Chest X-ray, PA view. Patient: 24 years old, sex M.
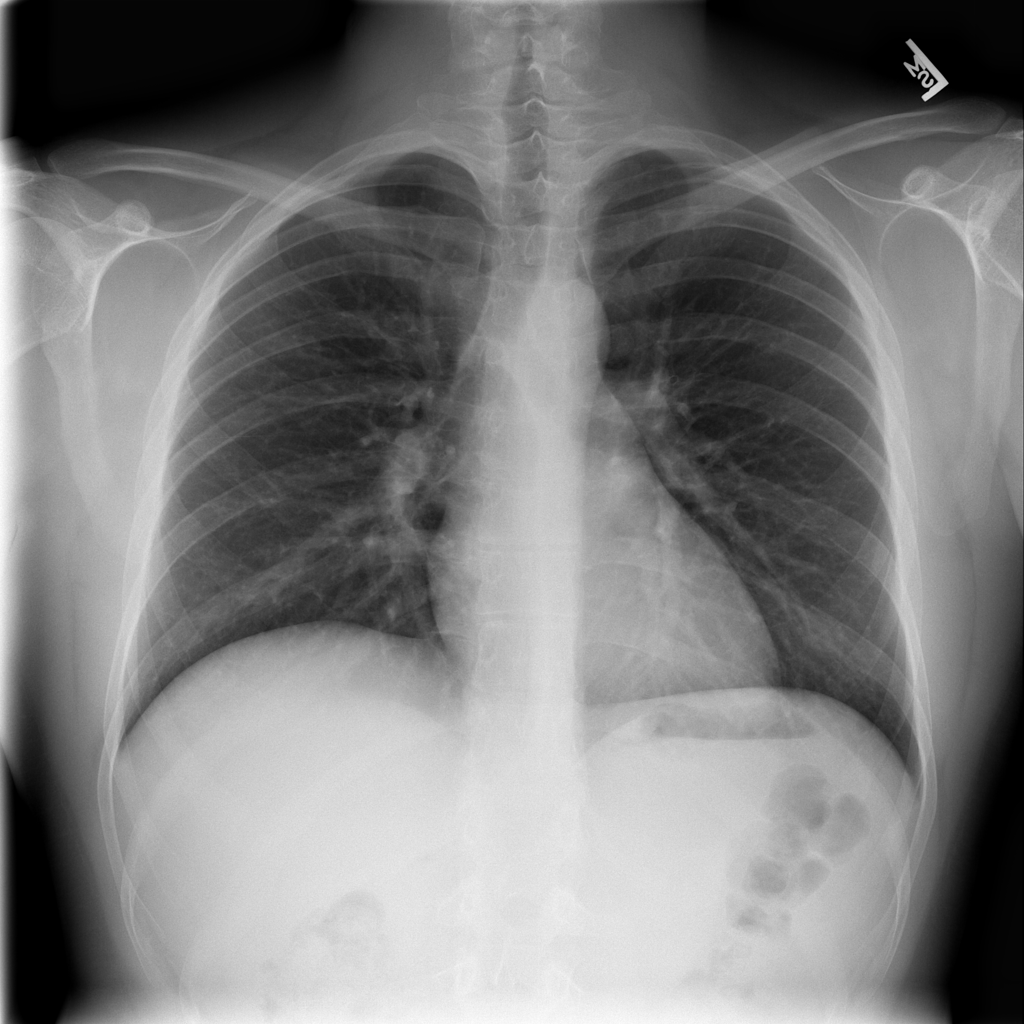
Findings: No Finding